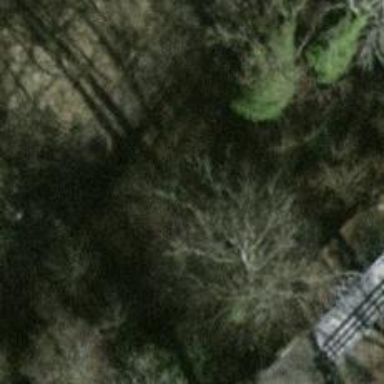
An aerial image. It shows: Path.